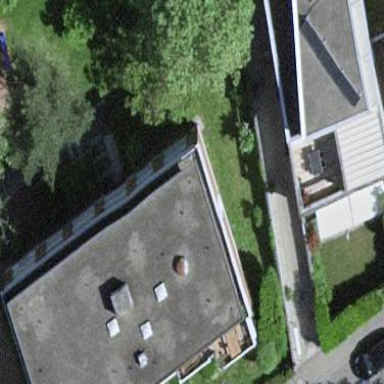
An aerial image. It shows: Flat-roofed apartment building.